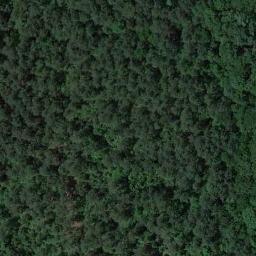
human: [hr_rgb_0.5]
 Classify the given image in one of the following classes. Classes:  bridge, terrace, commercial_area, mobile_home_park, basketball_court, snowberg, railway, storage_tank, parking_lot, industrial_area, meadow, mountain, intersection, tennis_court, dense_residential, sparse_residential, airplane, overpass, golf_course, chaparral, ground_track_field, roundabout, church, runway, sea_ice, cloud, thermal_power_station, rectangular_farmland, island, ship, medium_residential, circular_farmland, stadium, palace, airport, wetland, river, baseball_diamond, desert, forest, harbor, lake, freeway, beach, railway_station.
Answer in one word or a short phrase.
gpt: forest